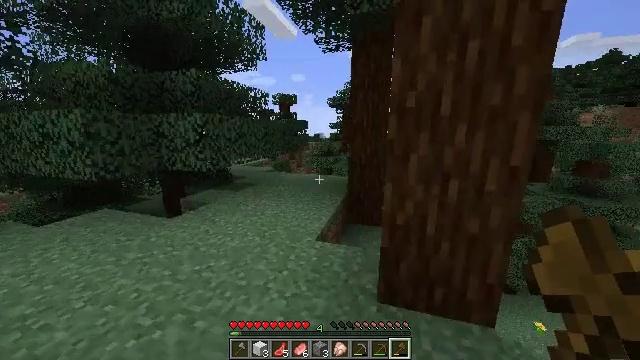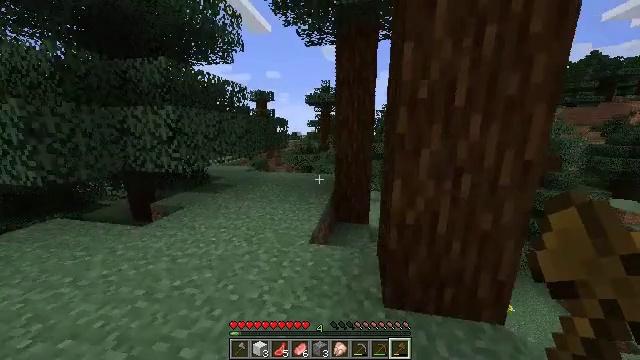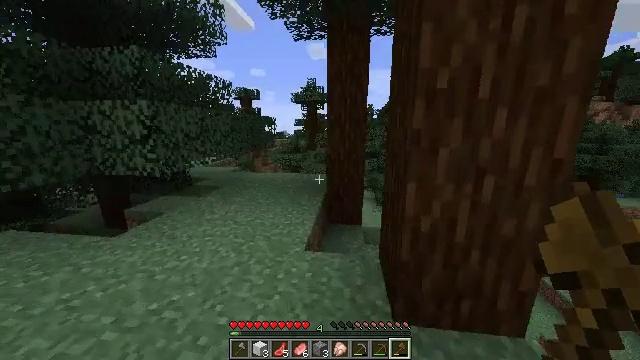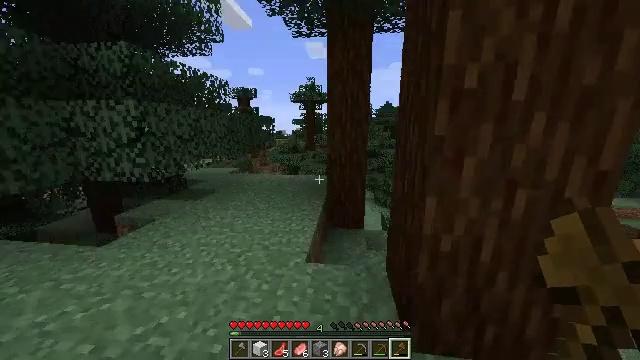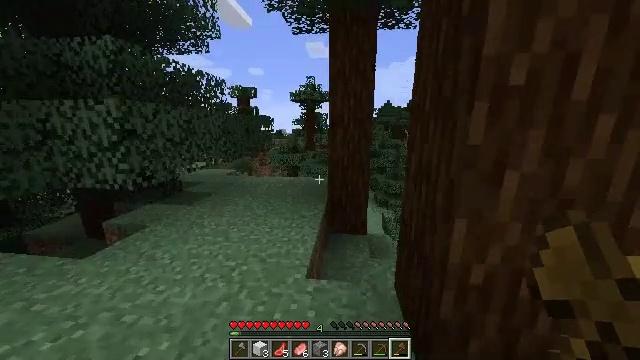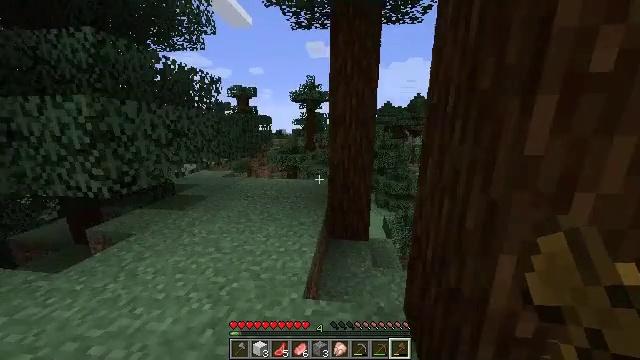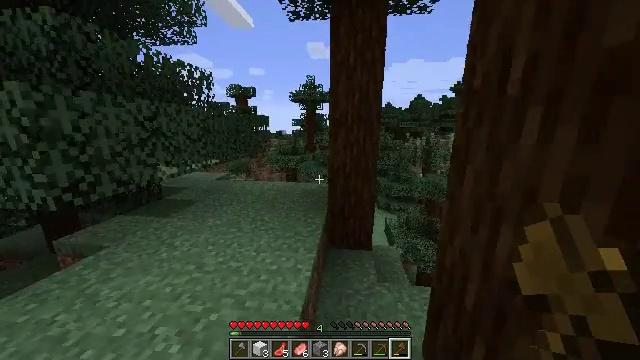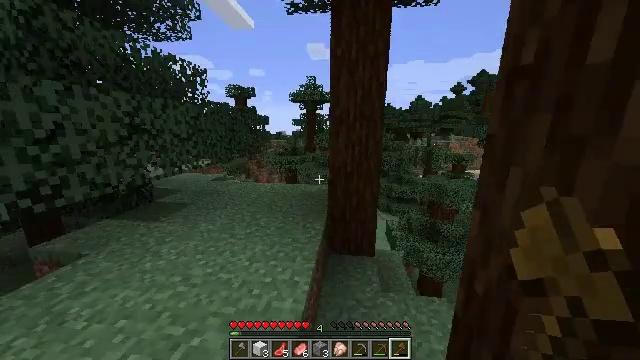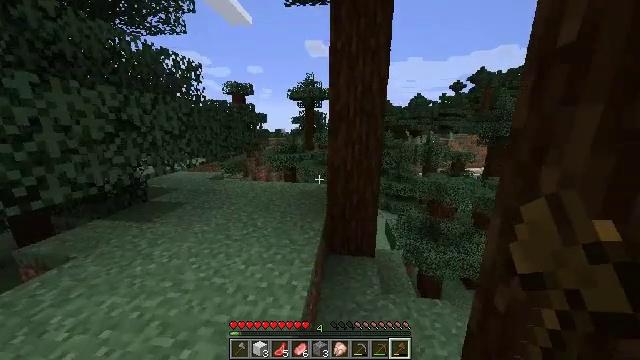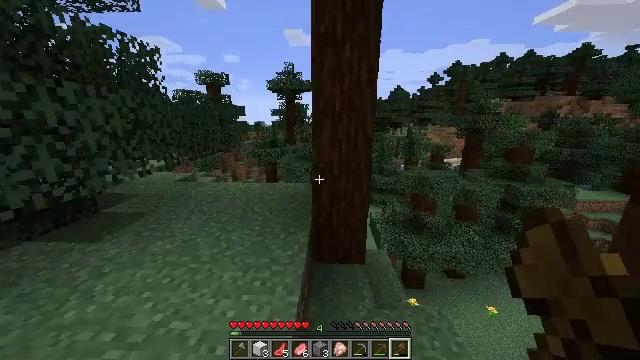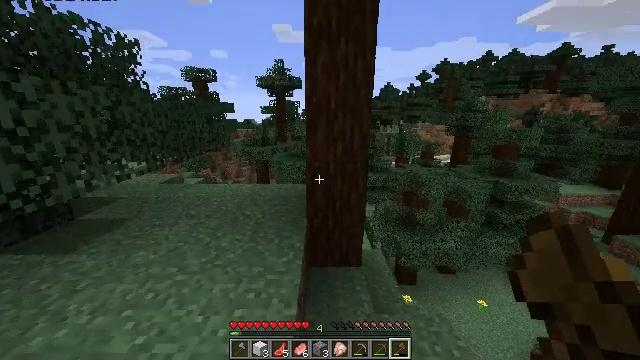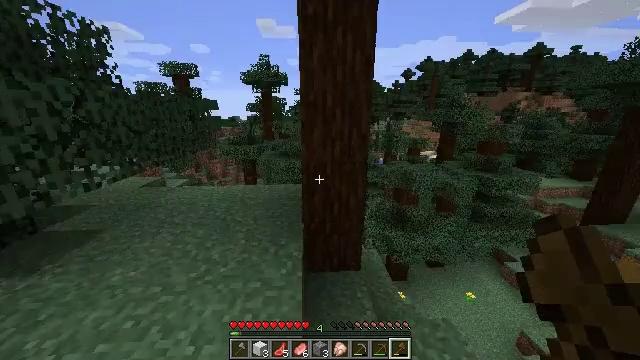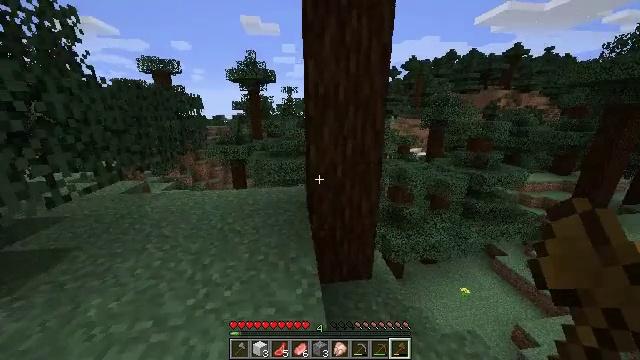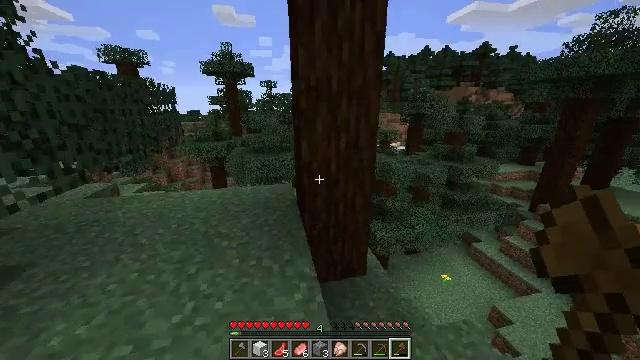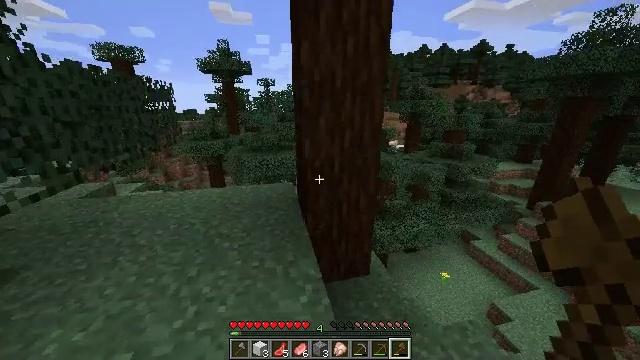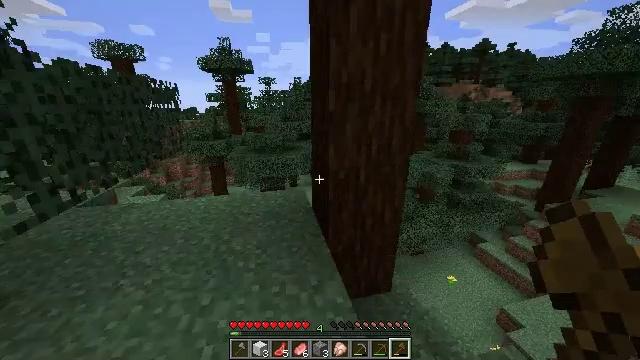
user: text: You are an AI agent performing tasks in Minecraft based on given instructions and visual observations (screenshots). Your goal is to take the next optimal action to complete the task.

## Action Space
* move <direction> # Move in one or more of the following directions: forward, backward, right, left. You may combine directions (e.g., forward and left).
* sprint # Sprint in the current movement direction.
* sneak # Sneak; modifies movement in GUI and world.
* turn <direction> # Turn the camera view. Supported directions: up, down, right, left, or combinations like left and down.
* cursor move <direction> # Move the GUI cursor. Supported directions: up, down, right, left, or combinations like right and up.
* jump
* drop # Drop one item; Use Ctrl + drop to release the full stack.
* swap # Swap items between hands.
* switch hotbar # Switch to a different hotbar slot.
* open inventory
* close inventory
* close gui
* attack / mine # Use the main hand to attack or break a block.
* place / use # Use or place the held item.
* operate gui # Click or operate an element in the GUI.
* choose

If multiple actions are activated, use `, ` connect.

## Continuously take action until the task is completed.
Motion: motion action
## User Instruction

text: Combat the rabbit.
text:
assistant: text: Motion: move forward, turn right
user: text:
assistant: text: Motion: move forward, turn right
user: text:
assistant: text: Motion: move forward
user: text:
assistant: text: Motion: move forward
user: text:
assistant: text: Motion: move forward
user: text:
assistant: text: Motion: move forward
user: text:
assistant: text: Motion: move forward
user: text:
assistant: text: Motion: move forward
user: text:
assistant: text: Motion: move forward, turn right and down
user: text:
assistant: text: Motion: move forward and move left, turn right
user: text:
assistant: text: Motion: move forward and move left, turn right
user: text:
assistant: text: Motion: move forward and move left, turn right
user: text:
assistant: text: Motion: move forward and move left, turn right and down
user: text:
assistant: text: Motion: move forward and move left
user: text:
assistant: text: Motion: move forward and move left
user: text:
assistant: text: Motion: move forward and move left
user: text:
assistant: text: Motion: move forward and move left
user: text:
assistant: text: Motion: move forward and move left
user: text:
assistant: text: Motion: move forward
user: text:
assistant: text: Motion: move forward and move left
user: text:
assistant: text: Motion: move forward and move left
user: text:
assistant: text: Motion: move forward and move left
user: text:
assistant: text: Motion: move forward
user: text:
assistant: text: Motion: move forward
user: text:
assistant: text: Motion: move forward
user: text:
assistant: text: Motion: move forward
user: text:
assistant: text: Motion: move forward
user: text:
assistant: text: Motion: move forward
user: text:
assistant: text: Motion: move forward and move left, turn right
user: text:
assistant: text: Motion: move forward and move left, turn right